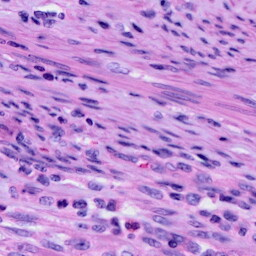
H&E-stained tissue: Cervix